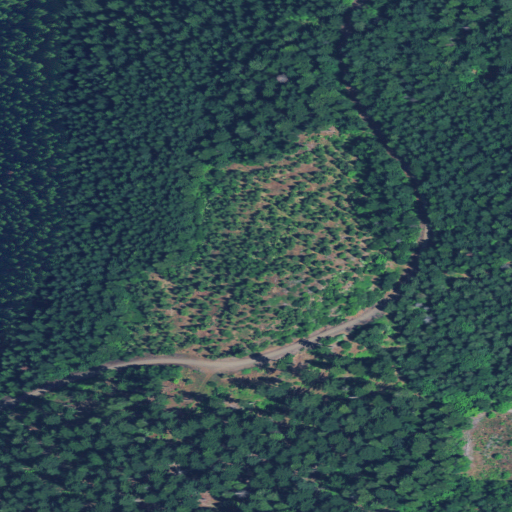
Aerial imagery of ridge(s) in Oregon named Middle Mountain containing only evergreen forest